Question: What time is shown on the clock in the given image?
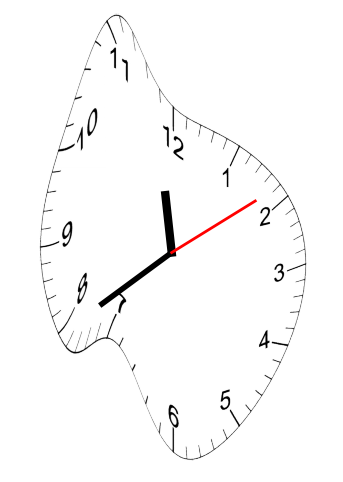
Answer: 11:39:09